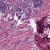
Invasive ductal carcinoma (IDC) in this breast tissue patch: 1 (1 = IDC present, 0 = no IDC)